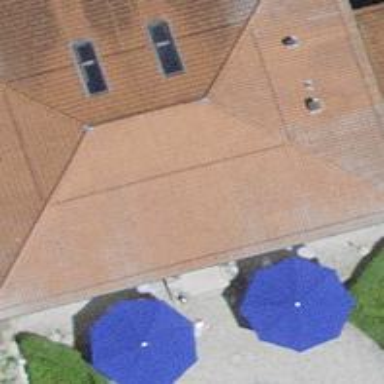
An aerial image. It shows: Cafe.